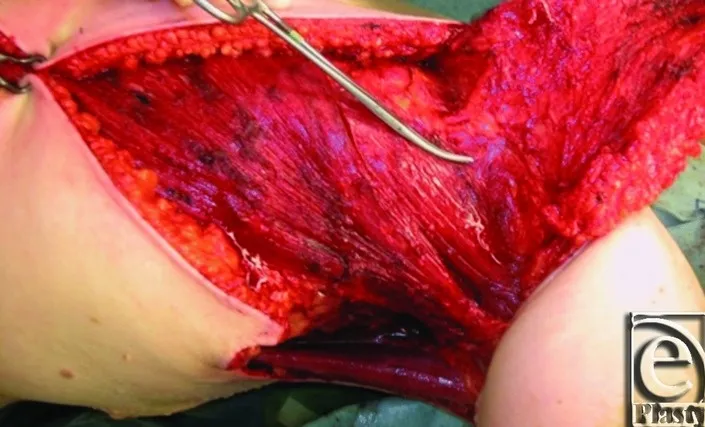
Elevated parascapular flap.
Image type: medical_photograph (other_medical_photograph)